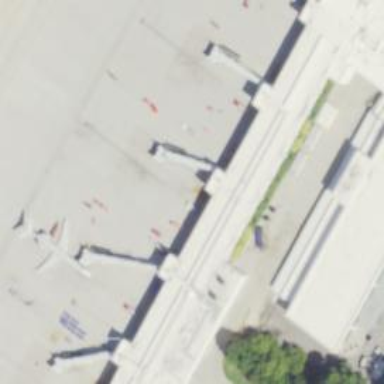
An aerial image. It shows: Airport gate.